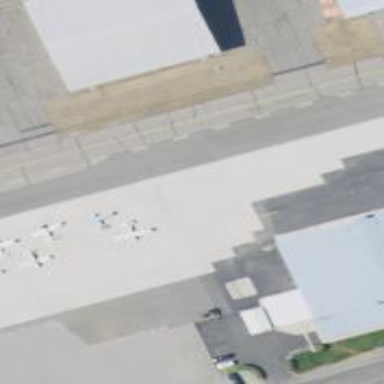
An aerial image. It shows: Apron at the airport.